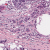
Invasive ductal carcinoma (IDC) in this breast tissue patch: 0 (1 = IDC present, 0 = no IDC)